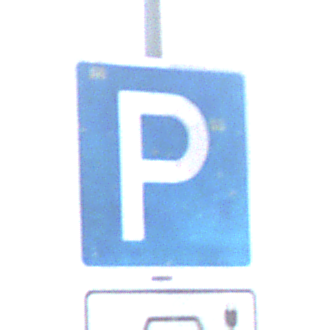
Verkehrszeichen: Parken
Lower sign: HinweisDurchSinnbild22
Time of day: SunriseSunset
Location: Outdoor (Nature)
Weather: PartlyCloudy
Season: NotSpecified
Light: Natural